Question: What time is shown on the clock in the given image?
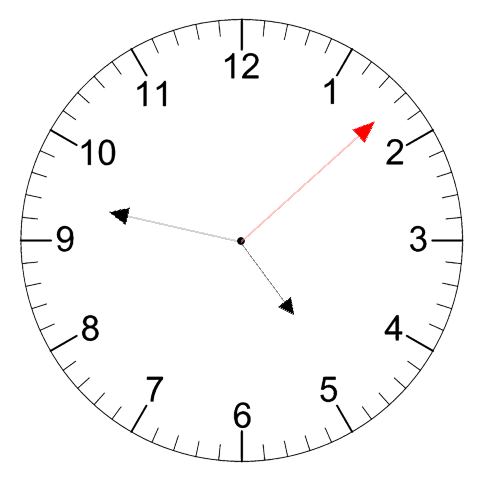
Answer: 04:47:08